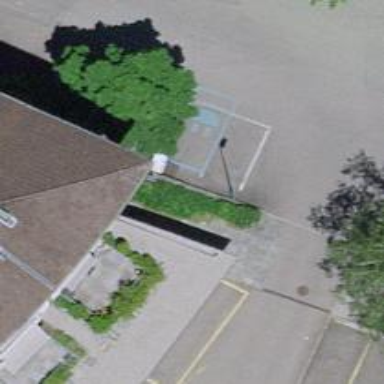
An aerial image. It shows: Charging station.